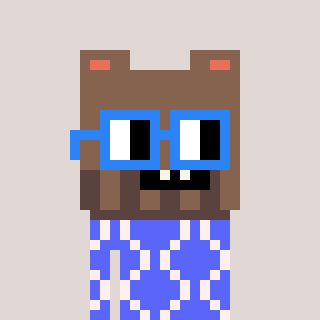
a pixel art character with square blue glasses, a bear-shaped head and a purple-colored body on a warm background